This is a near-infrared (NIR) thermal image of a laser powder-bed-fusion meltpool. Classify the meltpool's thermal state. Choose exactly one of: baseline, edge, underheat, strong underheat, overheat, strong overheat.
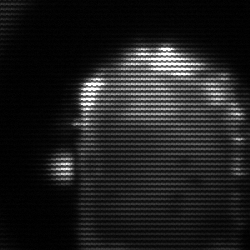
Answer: baseline